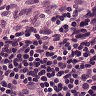
Metastatic tissue present: no